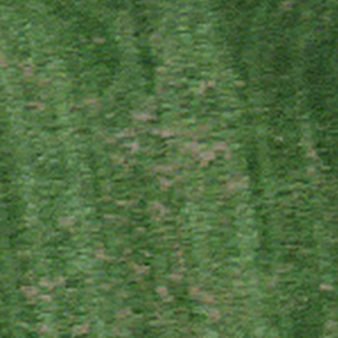
Label: other